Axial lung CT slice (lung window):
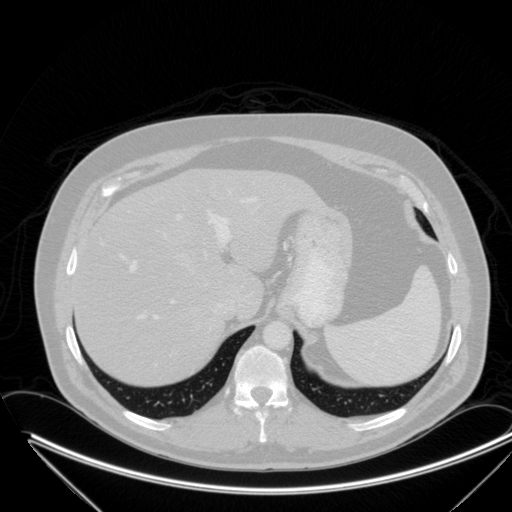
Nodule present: no